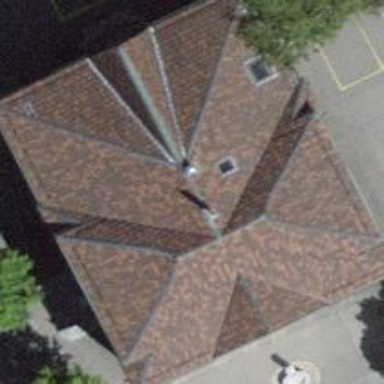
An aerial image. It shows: Government building with roof made of roof tiles.